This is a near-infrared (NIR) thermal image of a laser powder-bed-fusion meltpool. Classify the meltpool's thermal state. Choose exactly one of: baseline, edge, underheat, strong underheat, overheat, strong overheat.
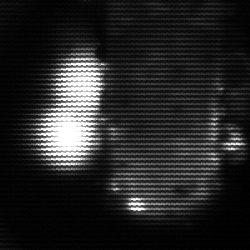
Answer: strong underheat